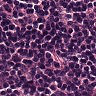
Metastatic tissue present: no